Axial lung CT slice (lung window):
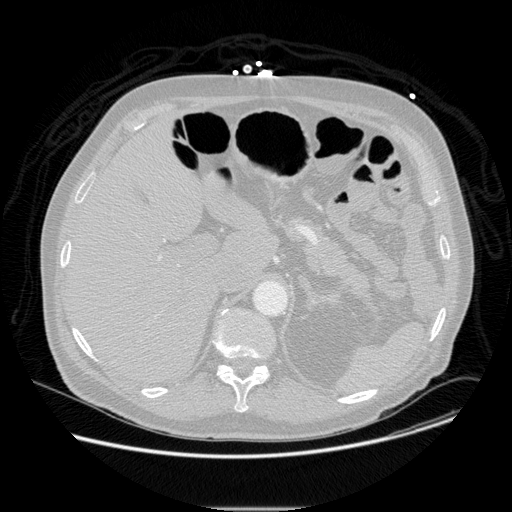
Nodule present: no